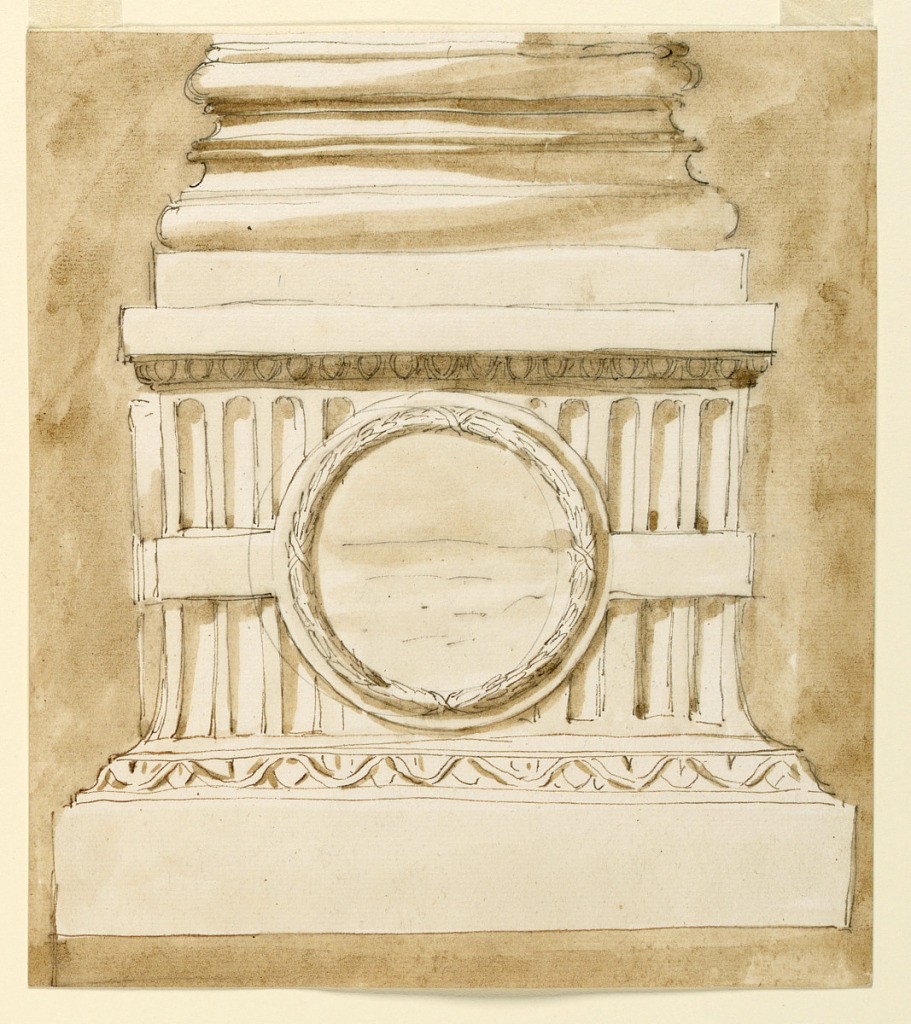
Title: Pedestal of a column
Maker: Giuseppe Barberi, Italian, 1746–1809
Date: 1780–1790
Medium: Pen and brown ink, brush and brown wash, graphite on off-white laid paper, lined
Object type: Drawing
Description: The main frieze is fluted, with a circular medallion in the center of the sides which are connected by a band. On top the cornices of the base of the column. Usual background.